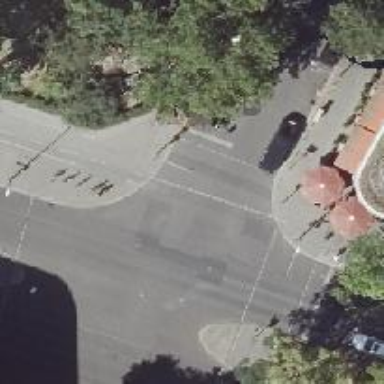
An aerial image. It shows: Crossing with traffic signals.